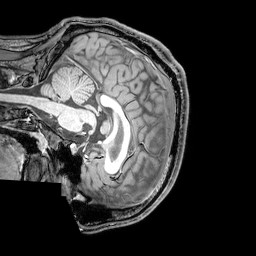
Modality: T1w
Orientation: sagittal
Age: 24
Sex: male
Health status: healthy
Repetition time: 0.081 s
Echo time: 0.037 s